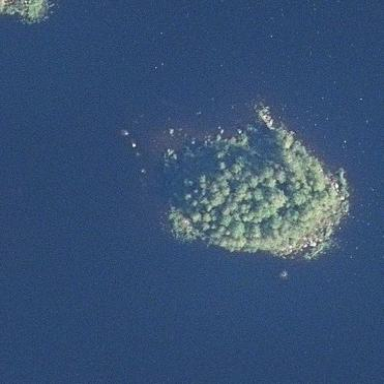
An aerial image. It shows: Islet.